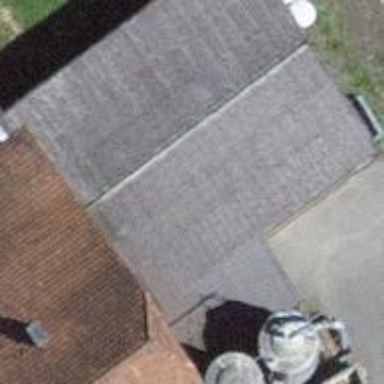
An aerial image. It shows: Shed.